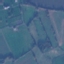
Land use / land cover class: Pasture